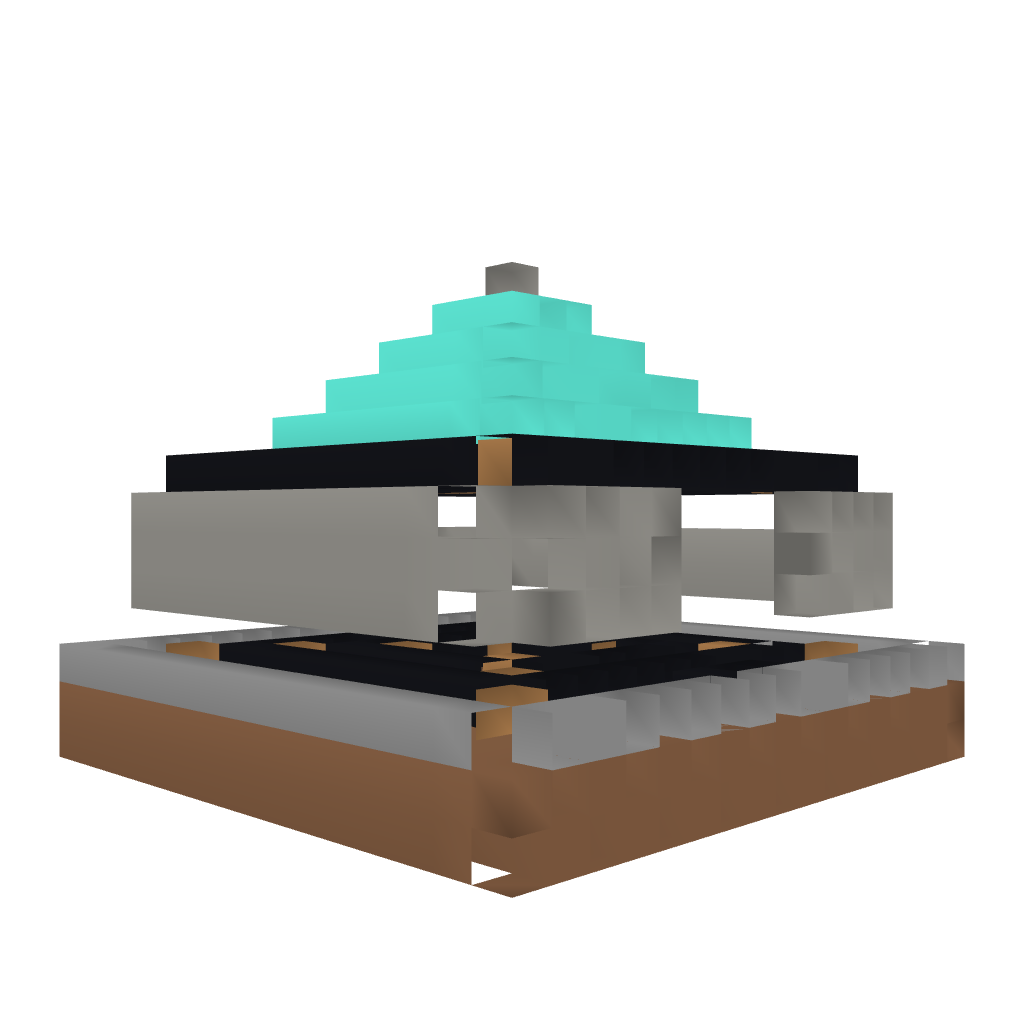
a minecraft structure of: Spawn for server